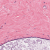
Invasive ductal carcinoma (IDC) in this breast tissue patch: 0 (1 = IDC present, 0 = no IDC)